Question: I'm working on rsa private and public key / encryption / decryption / etc using openssl module. But a question is still unanswered : why private key are often (are always, i don't know) longer than public key ?
Is there several answer to this ?

This is my public and private key generated.
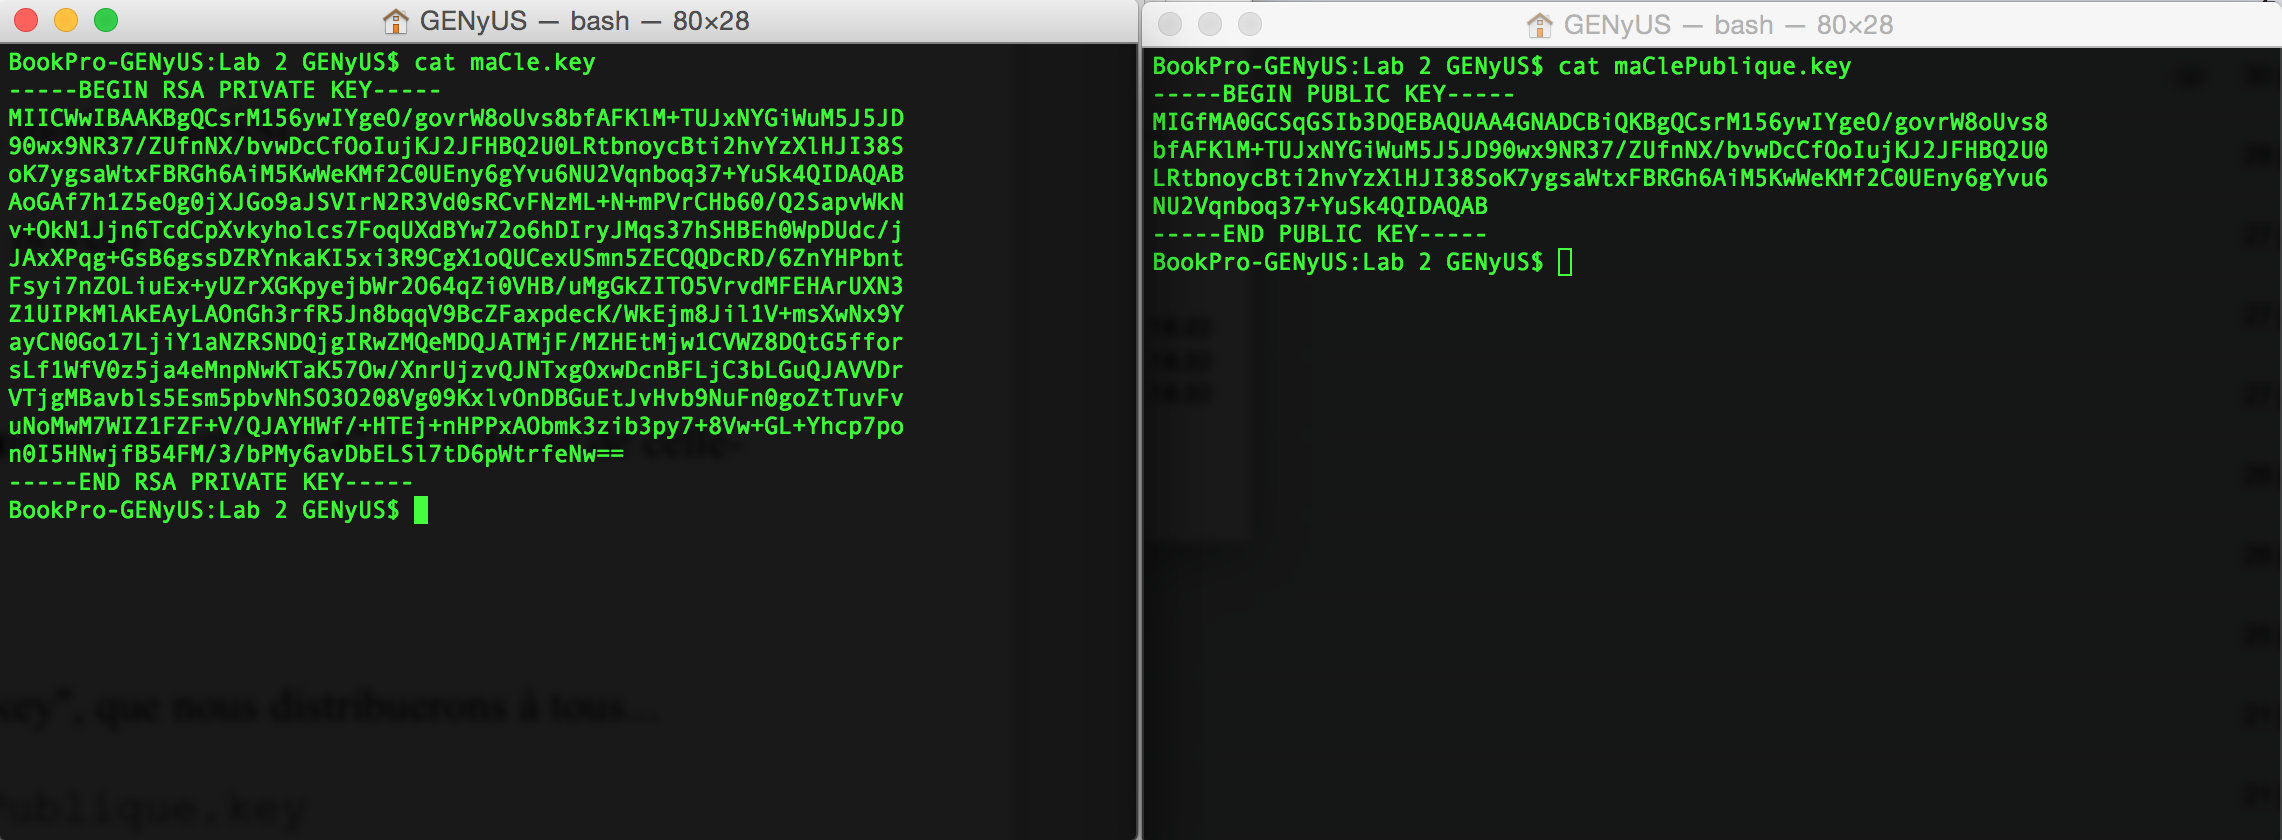
Answer: The private key includes the values that are in the public key, and some more values that are . Futhermore, the values themselves are larger.
The public key contains the modulus and the public exponent which is short (mostly 3 or 65537). On the other hand the private key contains the private exponent (mod ph()). Depending on ph(), can be vastly larger than .
There are other public key algorithms where this is different. Some algorithms based on elliptic curves have a single big integer as the private key (and group description) and the public key has a curve point (and group description) which is larger than the big integer.